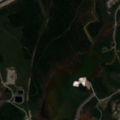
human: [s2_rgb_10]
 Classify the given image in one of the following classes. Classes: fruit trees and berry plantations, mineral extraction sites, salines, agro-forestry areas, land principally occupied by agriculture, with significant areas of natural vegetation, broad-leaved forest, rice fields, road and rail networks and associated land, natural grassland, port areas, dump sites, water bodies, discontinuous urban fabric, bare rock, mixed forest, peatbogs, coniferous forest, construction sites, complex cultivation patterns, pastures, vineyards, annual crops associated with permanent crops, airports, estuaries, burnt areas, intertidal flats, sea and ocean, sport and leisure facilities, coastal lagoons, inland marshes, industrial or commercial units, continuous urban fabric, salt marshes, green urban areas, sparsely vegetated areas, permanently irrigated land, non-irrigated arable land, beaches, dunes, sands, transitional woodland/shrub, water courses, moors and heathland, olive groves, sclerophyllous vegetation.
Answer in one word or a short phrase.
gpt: mineral extraction sites, dump sites, coniferous forest, transitional woodland/shrub